Question: I have been working for a while trying to get 40 unique outputs. I have taken a screenshot of what I'm basically trying to get at.

I have been using 'INDIRECT' and 'CEILING' commands but can not get anything to work.
Can someone please please help and explain?
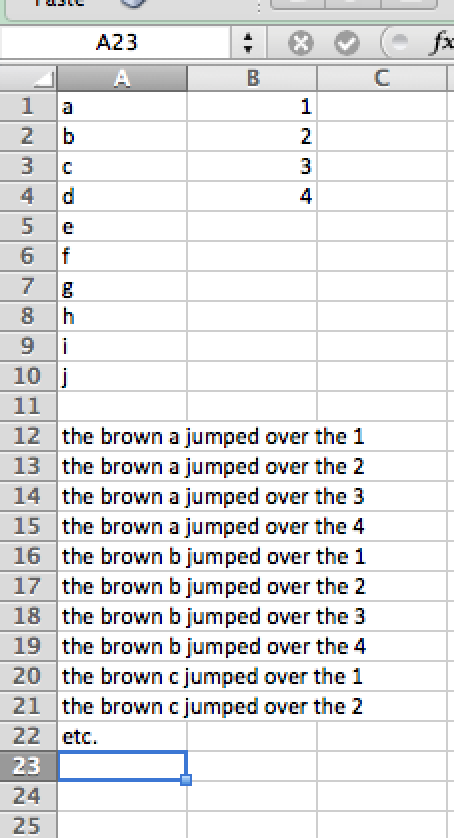
Answer: This works:
'''
="the brown " & INDEX(A:A,CEILING(ROW()/4,1)) & " jumped over the "& INDEX(B:B,(MOD(ROW()-1,4)+1))
'''
It uses 'CEILING' along with division by four to repeat each item in column A 4 times. It uses 'MOD' to cycle through the four numbers.
You can generalize it to work with however many values are in column B by using 'COUNTA':
'''
="the brown " & INDEX(A:A,CEILING(ROW()/COUNTA(B:B),1)) & " jumped over the "& INDEX(B:B,(MOD(ROW()-1,COUNTA(B:B))+1))
'''